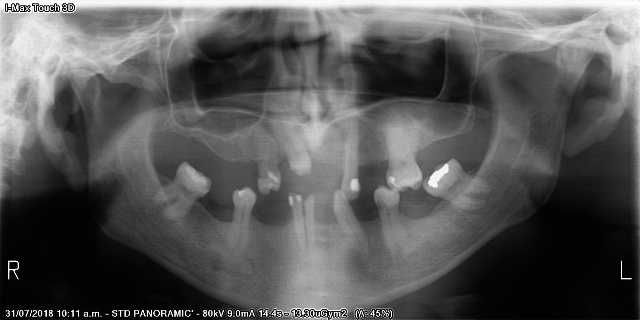
adult